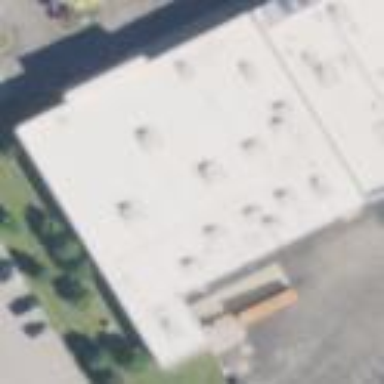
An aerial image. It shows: Building.